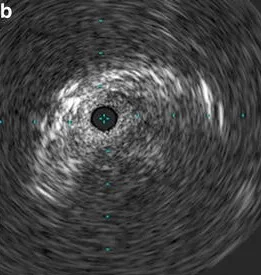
B; Intravascular ultrasonography findings. The lumen was deformed into a crescent-moon shape.
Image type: radiology (ultrasound)